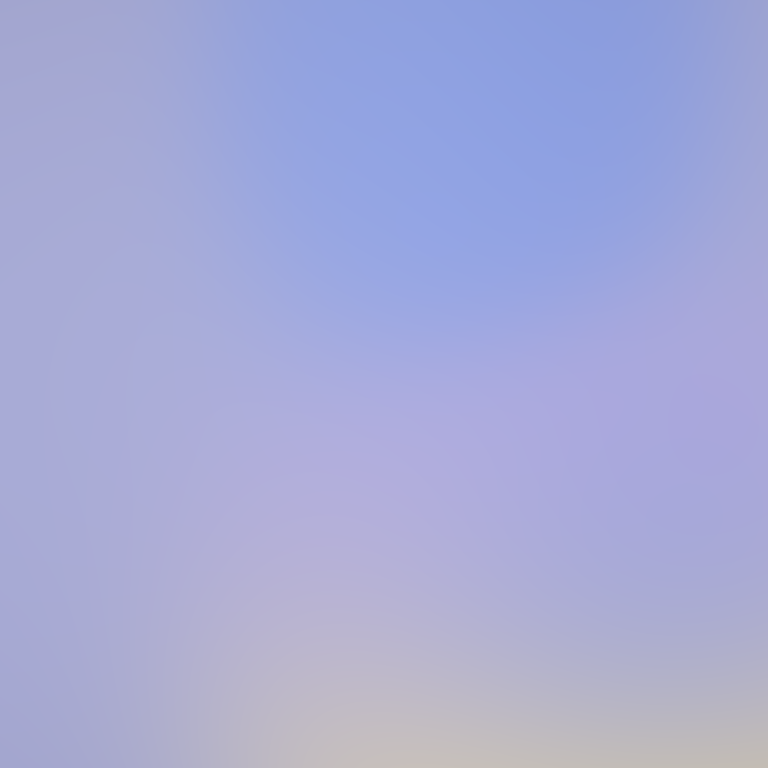
Abstract light effect, smooth gradient from soft lavender to pale yellow, serene atmosphere, diffuse light, no room, no furniture, no objects.